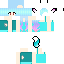
A female human skin with pale skin, wearing blonde long hair dressed in a blue hoodie and blue pants, featuring a closed mouth.